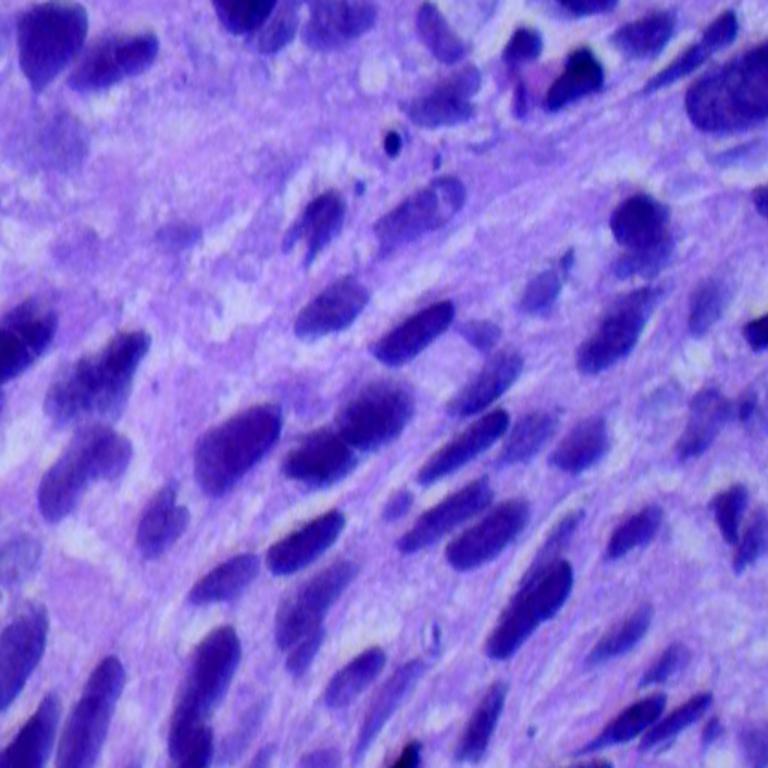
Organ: lung
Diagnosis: squamous carcinomas